Question: I want to use the Android theme attributes for my titanium android application:
<URL>

The application must be backward compatible to pre Lollipop (API 21) devices.
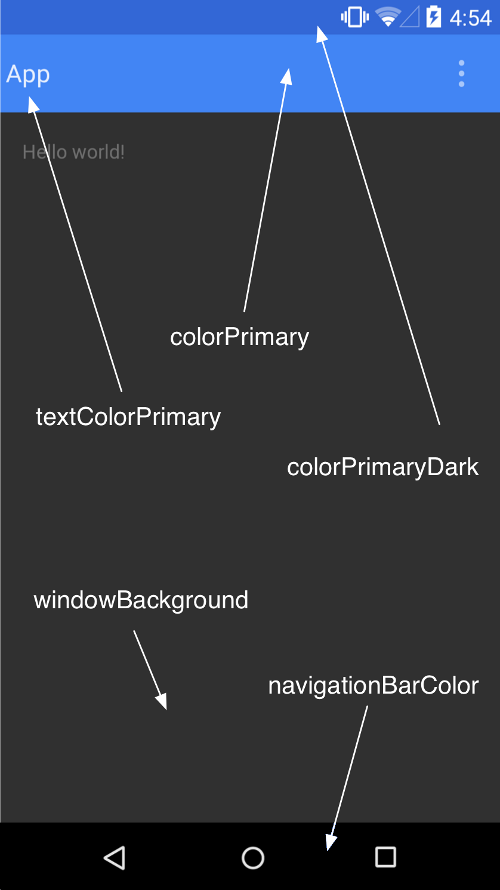
Answer: Titanium SDK 4.0.0RC+ now directly supports Theme.AppCompat with tinted action bar and status bar using theme attributes which is backward compatible.
First update your titanium CLI and SDK To 4.0.0RC+
'''
npm install titanium@4.0.0-beta7 (newest at the time of writing)
'''
In your tiapp.xml make a reference to your theme definition:
'''
<android xmlns:android="http://schemas.android.com/apk/res/android">
<manifest>
<application android:theme="@style/materialTheme"/>
</manifest>
</android>
'''
and change the SDK version:
'''
<sdk-version>4.0.0.RC</sdk-version>
'''
Define your theme attributes: platform/android/res/values/custom_theme.xml
'''
<?xml version="1.0" encoding="utf-8"?>
<resources>
<style name="materialTheme" parent="@style/Theme.AppCompat">
<item name="colorPrimary">#1565C0</item>
<item name="colorPrimaryDark">#0D47A1</item>
<item name="colorAccent">#FF80AB</item>
<item name="colorControlNormal">#757575</item>
<item name="colorControlActivated">#FF6E40</item>
<item name="colorControlHighlight">#FF4081</item>
<item name="colorSwitchThumbNormal">#BDBDBD</item>
<item name="android:colorButtonNormal">#BDBDBD</item>
<item name="android:colorEdgeEffect">#FF4081</item>
</style>
</resources>
'''